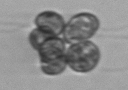
Label: Corymbellus